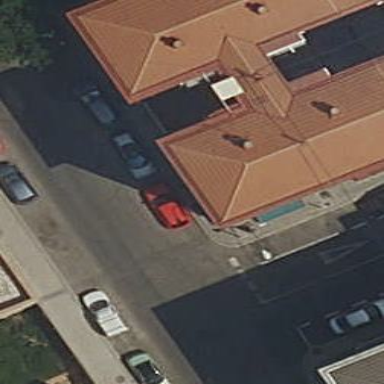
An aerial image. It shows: View of apartment building.